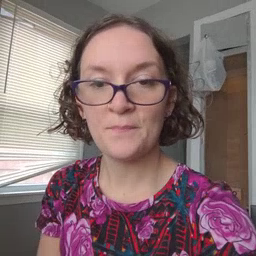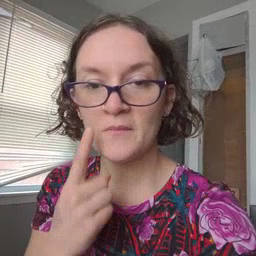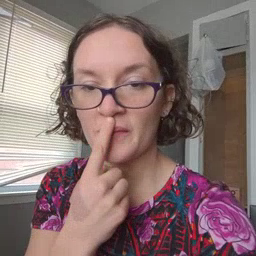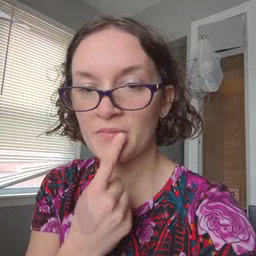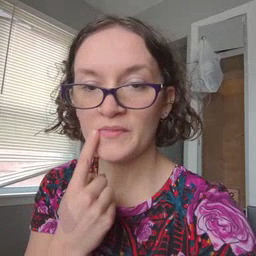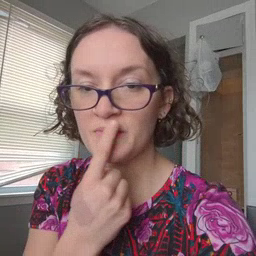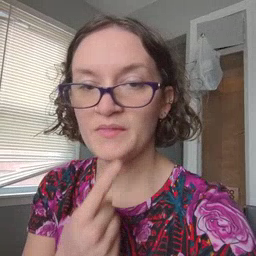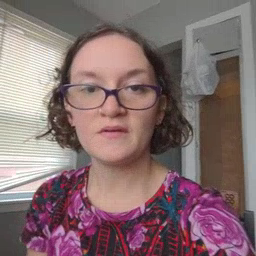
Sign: mouth